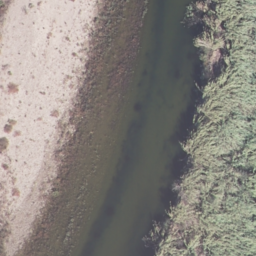
Label: river